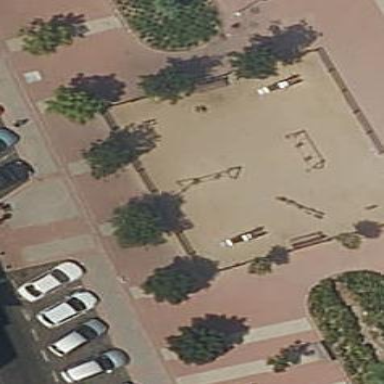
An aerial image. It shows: Playground area for leisure activities on the land.